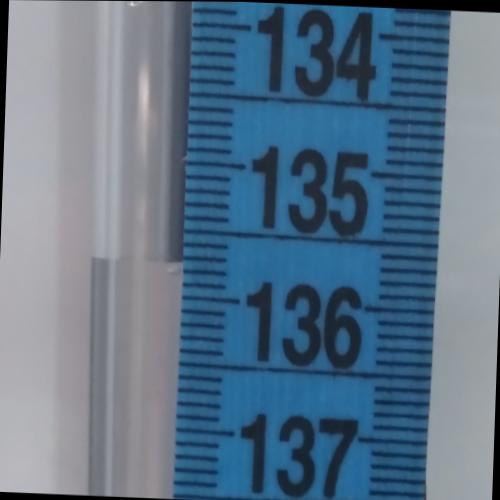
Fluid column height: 135.7 cm